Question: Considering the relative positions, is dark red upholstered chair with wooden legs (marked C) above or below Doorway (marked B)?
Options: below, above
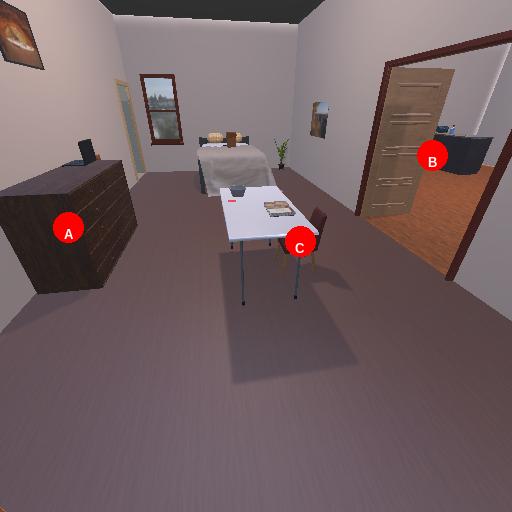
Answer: below